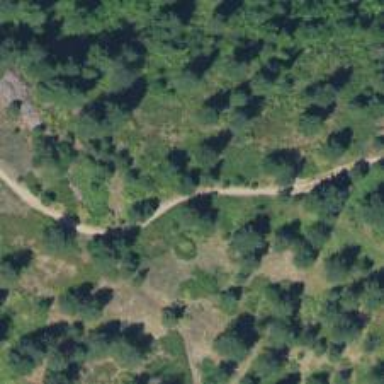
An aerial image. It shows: Path with excellent trail visibility.